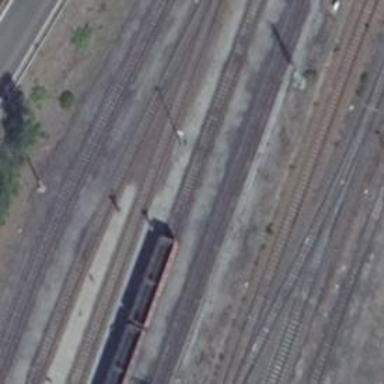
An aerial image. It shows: Rail yard with electrified contact lines for the railway.